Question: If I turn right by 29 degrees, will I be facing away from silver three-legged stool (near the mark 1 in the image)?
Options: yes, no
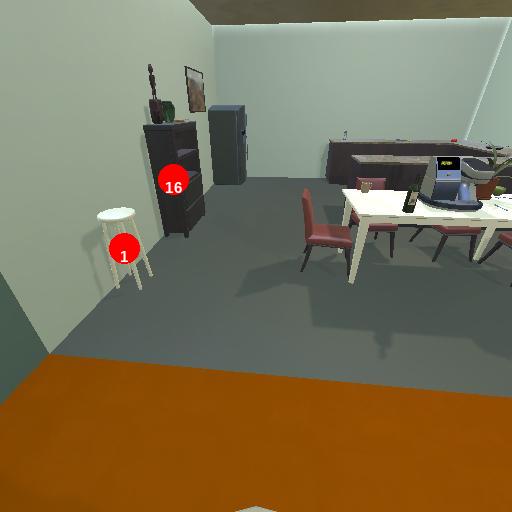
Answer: yes